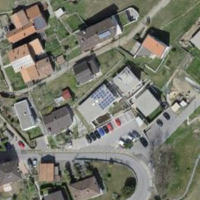
EUNIS habitat code: 54
Species observed at this site:
Erigeron karvinskianus